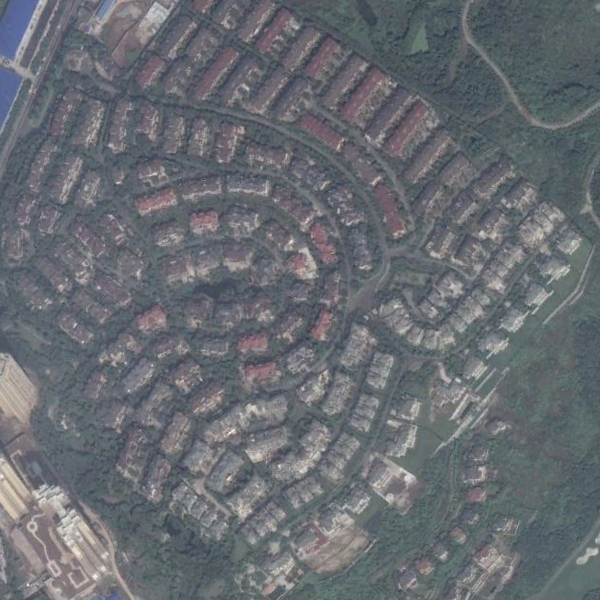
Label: DenseResidential